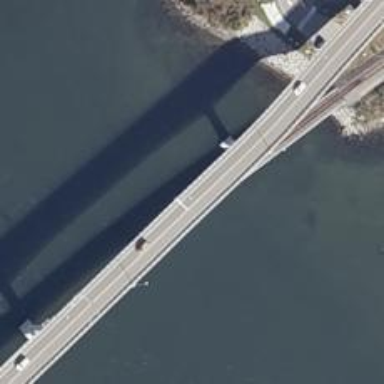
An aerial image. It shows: Primary highway bridge with asphalt surface. It is also classified as expressway.